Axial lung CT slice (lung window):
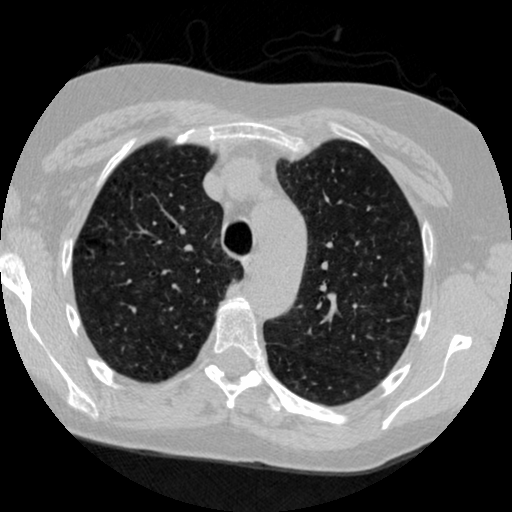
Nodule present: no